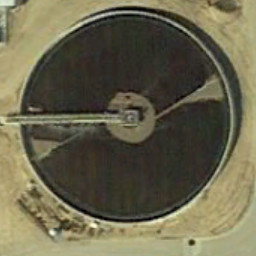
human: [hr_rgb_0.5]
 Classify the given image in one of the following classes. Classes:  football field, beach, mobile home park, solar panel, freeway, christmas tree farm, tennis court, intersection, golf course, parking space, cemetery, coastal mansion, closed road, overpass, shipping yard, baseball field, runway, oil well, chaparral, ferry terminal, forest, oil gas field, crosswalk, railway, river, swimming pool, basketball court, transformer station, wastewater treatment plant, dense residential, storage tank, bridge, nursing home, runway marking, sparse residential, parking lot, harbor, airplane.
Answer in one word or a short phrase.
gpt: wastewater treatment plant